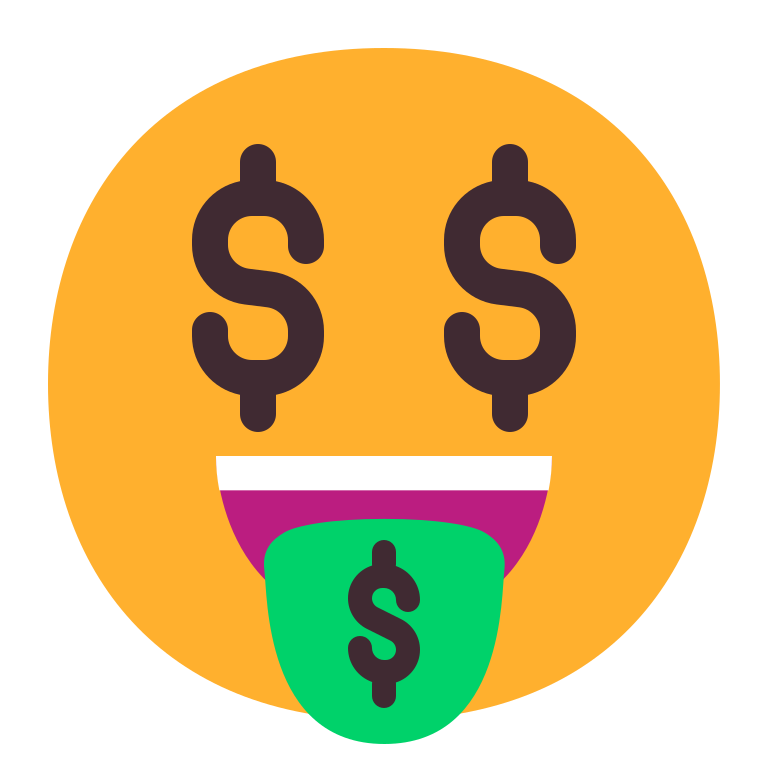
money mouth face flat